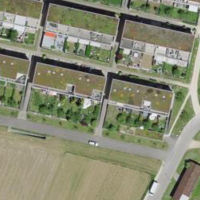
EUNIS habitat code: 54
Species observed at this site:
Portulaca oleracea